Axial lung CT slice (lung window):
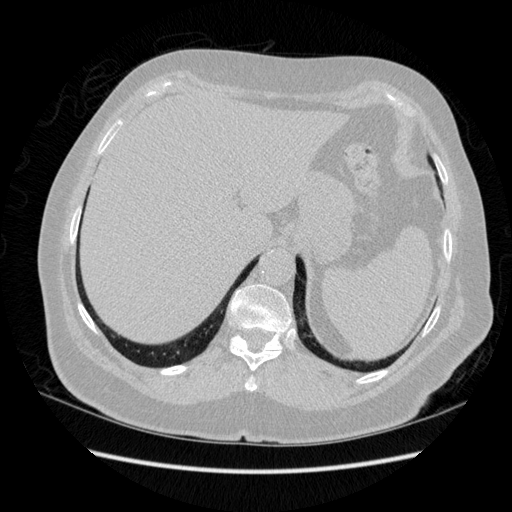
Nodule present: no